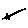
Label: star